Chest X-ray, PA view. Patient: 25 years old, sex M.
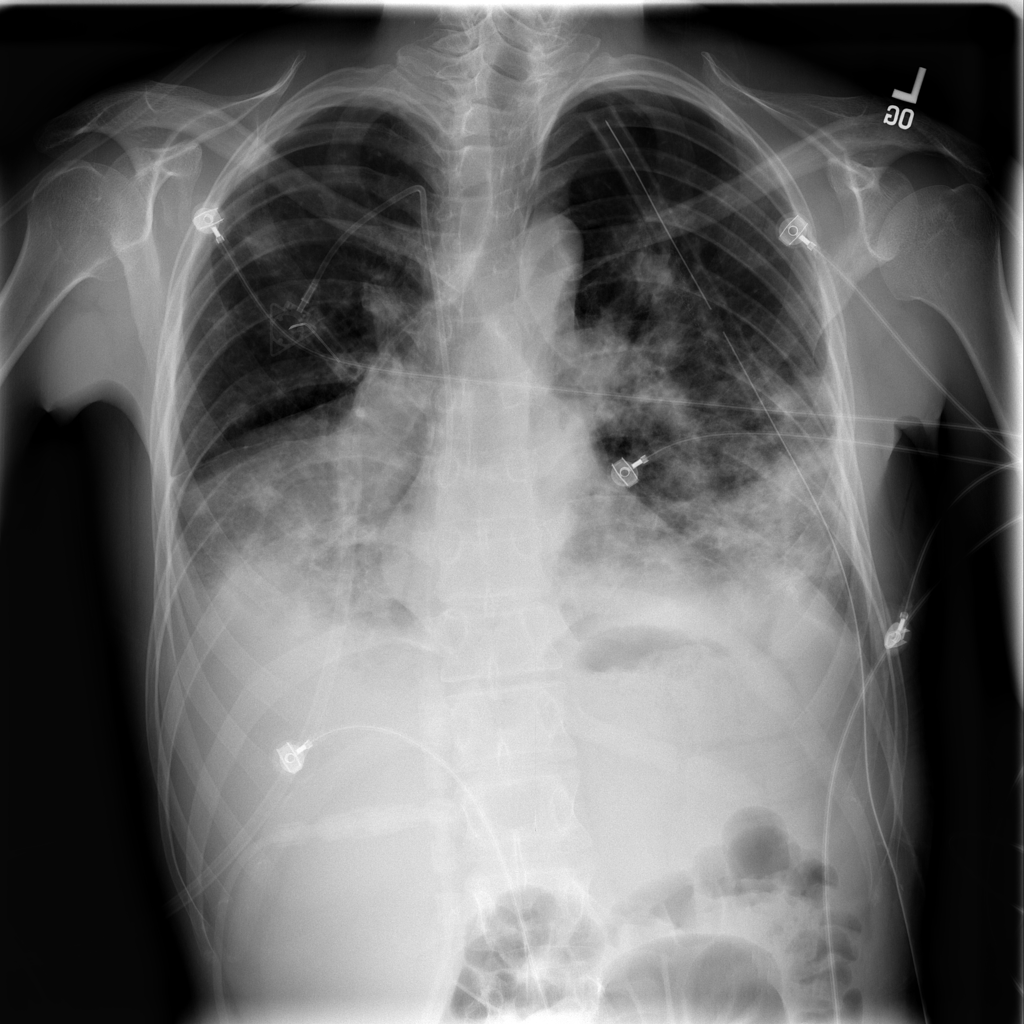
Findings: Infiltration